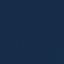
Land use / land cover: SeaLake